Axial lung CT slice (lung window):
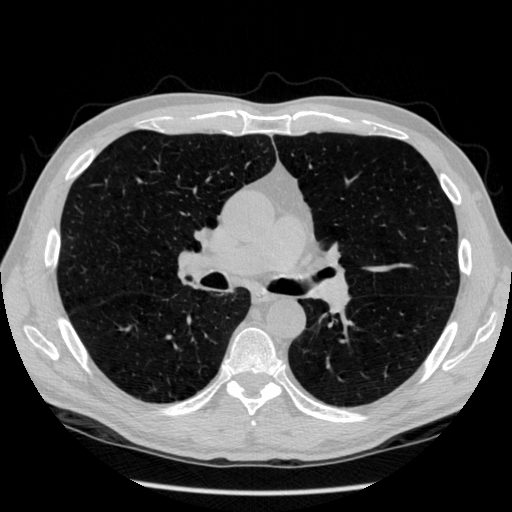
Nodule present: no